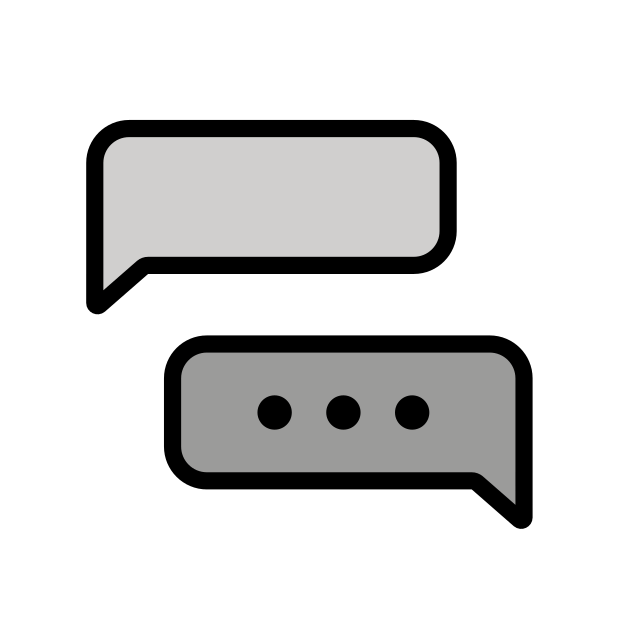
chats